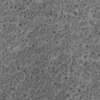
Label: not_dusty